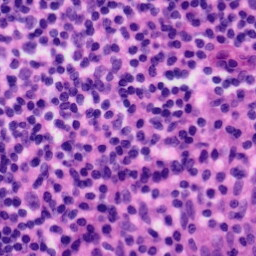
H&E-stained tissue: Tonsil